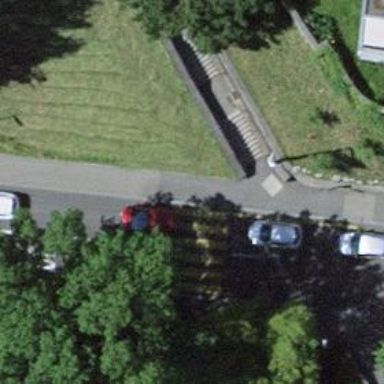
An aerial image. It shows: Uncontrolled zebra crossing with notable zebra markings.